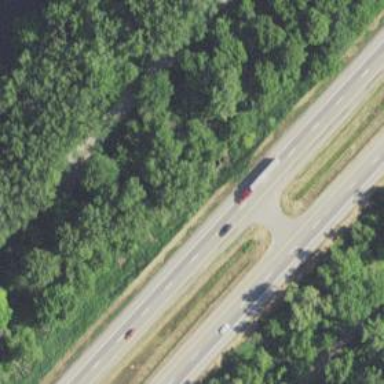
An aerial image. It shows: Motorway.